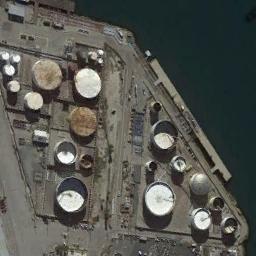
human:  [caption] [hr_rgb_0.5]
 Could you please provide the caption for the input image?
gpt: There are many different sized storage tanks in the factory, And there is a river outside the factory .

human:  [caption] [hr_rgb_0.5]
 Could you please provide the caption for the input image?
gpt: There are many storage tanks of different sizes .

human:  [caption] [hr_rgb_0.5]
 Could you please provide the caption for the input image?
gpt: There are seven white storage tanks and a dozen black storage tanks on the lawn .

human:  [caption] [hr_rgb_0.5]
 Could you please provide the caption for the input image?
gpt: There are many storage tanks on the bare land next to the water .

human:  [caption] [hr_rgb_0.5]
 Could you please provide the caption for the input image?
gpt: There are some storage tanks on the harbor .